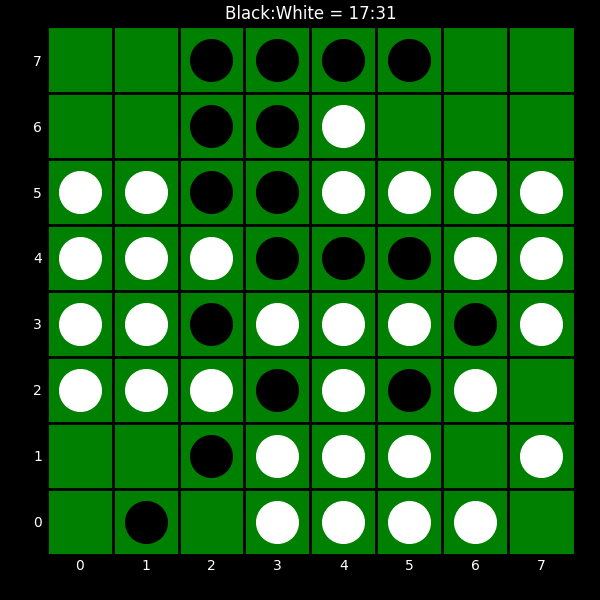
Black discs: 17
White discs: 31